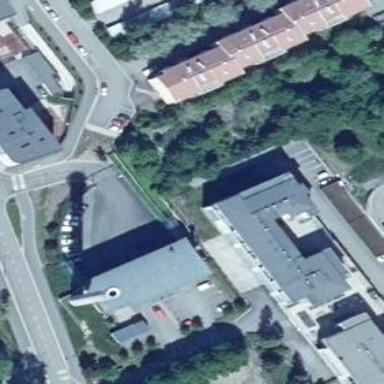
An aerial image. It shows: Hipped roof apartments building with dark gray metal roof.